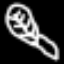
Label: leaf